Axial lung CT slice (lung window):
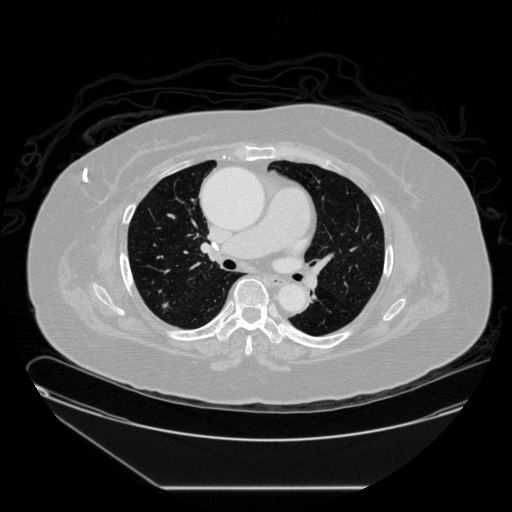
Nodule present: yes
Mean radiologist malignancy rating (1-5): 3